Current action and preconditions to check: trajectory_clear

Your task: For each precondition in the list above, predict whether it will hold at this action.

Consider the current scene as observed from the mobile robot's camera, and analyze the predicted future states of all dynamic agents (e.g., people, animals, vehicles, or any moving entities) within the NEXT SECOND.

IMPORTANT: Only answer "very likely" if you are absolutely certain—based on strong, clear evidence—that a dynamic agent will violate the precondition in the predicted future state. Do NOT answer "very likely" for unlikely, ambiguous, or low-probability risks.

Ask yourself for each precondition: Is there a high probability, with clear and convincing evidence, that the predicted future states of any dynamic agent will interfere with the predicted future state of the currently executing action within the NEXT SECOND, causing that precondition to fail?

Assess the risk level based on these predictions. Use "likely" or "very likely" if motions create a clear risk of interference.

Use "neutral" or "improbable" if agents are nearby but their predicted paths are clearly diverging or non-conflicting.

Failure Risk Categories: "very improbable", "improbable", "neutral", "likely", "very likely"

Answer Format: Output ONLY the probability_of_failure value from these categories: "very improbable", "improbable", "neutral", "likely", "very likely"

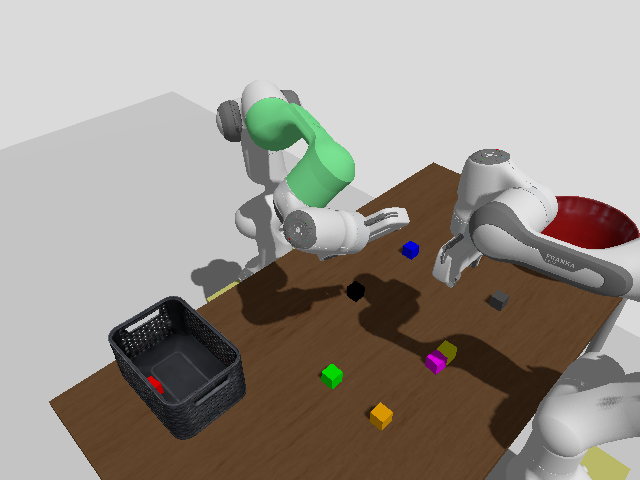

Answer: neutral